Question: OS: Ubuntu 12.04
Go version reporting: 1.1.1
Action:
I have configured the .profile to contain the following lines:
export GOPATH="$HOME/workspace"
export PATH=$PATH:$GOPATH/bin
I have ensured that they are set in the go configuration by running "go env". However when I try to run the command, the screen reports as shown in the image below:

Possible constraining issues:
1) The box originally had Go v1.0 on it and I upgraded it to go version1.1.1, not sure that should mean anything...but if there is some twin configuration madness at work that may explain the fact it's not working despite the path being set.
2) I had the export commands in the .profile file but I see some threads indicate to put it in .bashrc, trying in either still gives the same problem.
Do I need to uninstall go 1.0 ? I just assumed version 1.1.1 would over ride it but that could be wrong. Ideally I wanted to uninstall go entirely and then install version 1.1.2 but I couldn't find anything at golang.org on uninstalling assuming that does solve the problem.
Thanks in advance for any assistance.
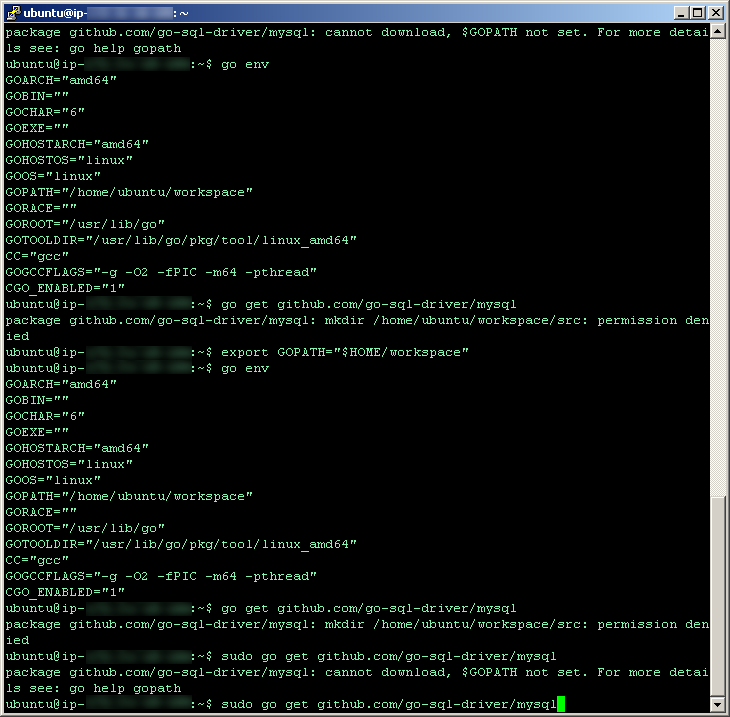
Answer: As the commenter above stated, you should not use 'sudo' with 'go get'. When you do, you have the root user's environment (which doesn't have your GOPATH) and any files or directories it creates won't be editable by your user. In the past, the 'go get' command would not warn about not having a '$GOPATH' and so it was easier to get tripped up by this.
To fix your permissions, run the following command to change ownership back to your user:
'''
sudo chown -R "$USER:" "$GOPATH"
'''
You should only ever need to run a plain 'go get' because you can (and should) set your '$GOPATH' to be a directory you can control. Be sure to read the <URL>.